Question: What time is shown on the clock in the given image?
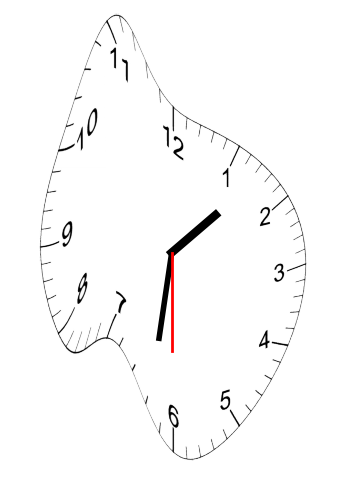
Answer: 01:31:30